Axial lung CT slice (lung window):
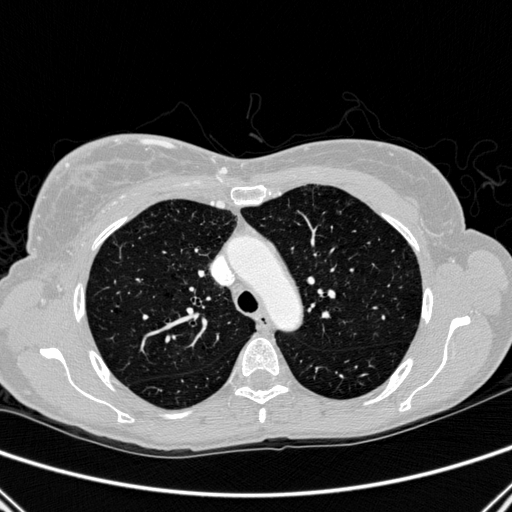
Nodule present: no